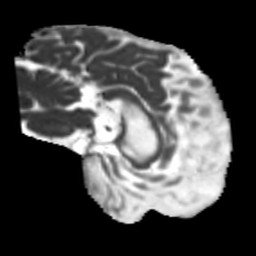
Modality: MD
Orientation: sagittal
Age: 56
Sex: male
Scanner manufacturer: siemens
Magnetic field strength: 3 T
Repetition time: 5.25 s
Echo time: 0.08 s